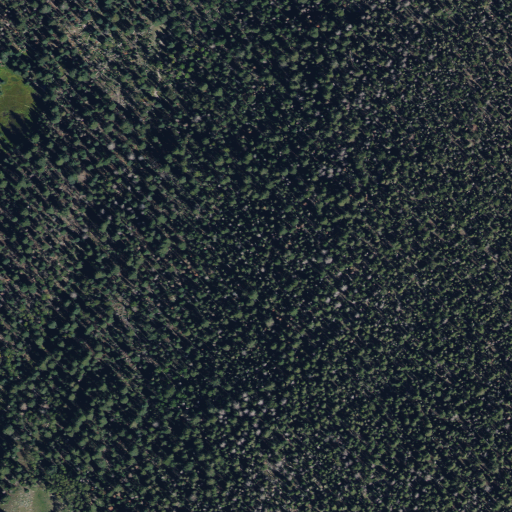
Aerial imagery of plain(s) in Utah named Staley Pasture containing evergreen forest, mixed forest, grassland, and deciduous forest